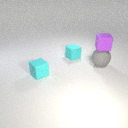
large gray rubber sphere to the right of small cyan rubber cube